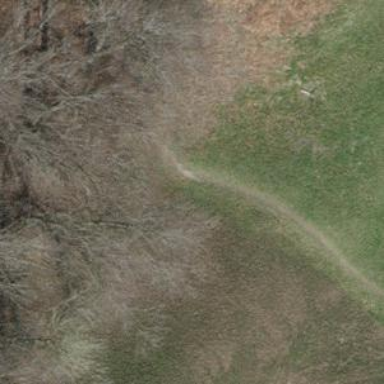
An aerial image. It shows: Ground path.